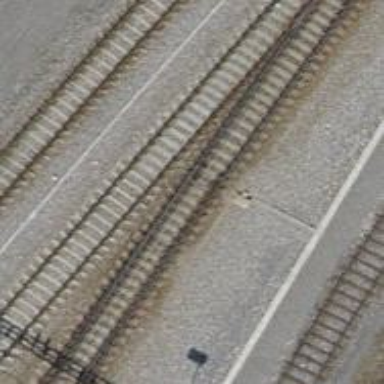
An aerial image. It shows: Railway switch.